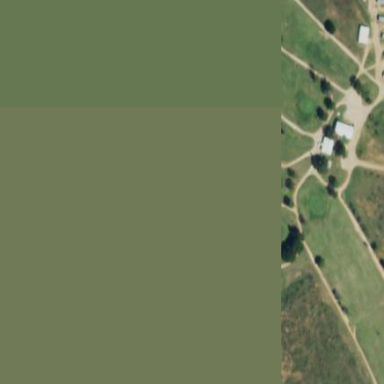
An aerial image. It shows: Golf course.